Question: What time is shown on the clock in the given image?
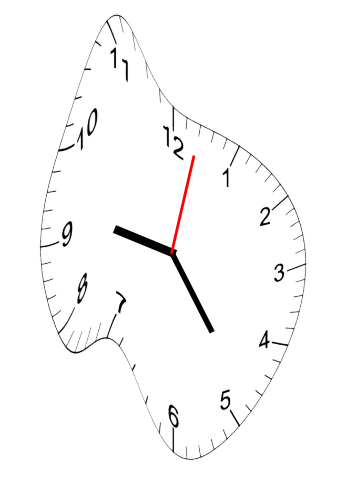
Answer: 09:24:02